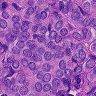
Metastatic tissue present: yes